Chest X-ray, PA view. Patient: 68 years old, sex M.
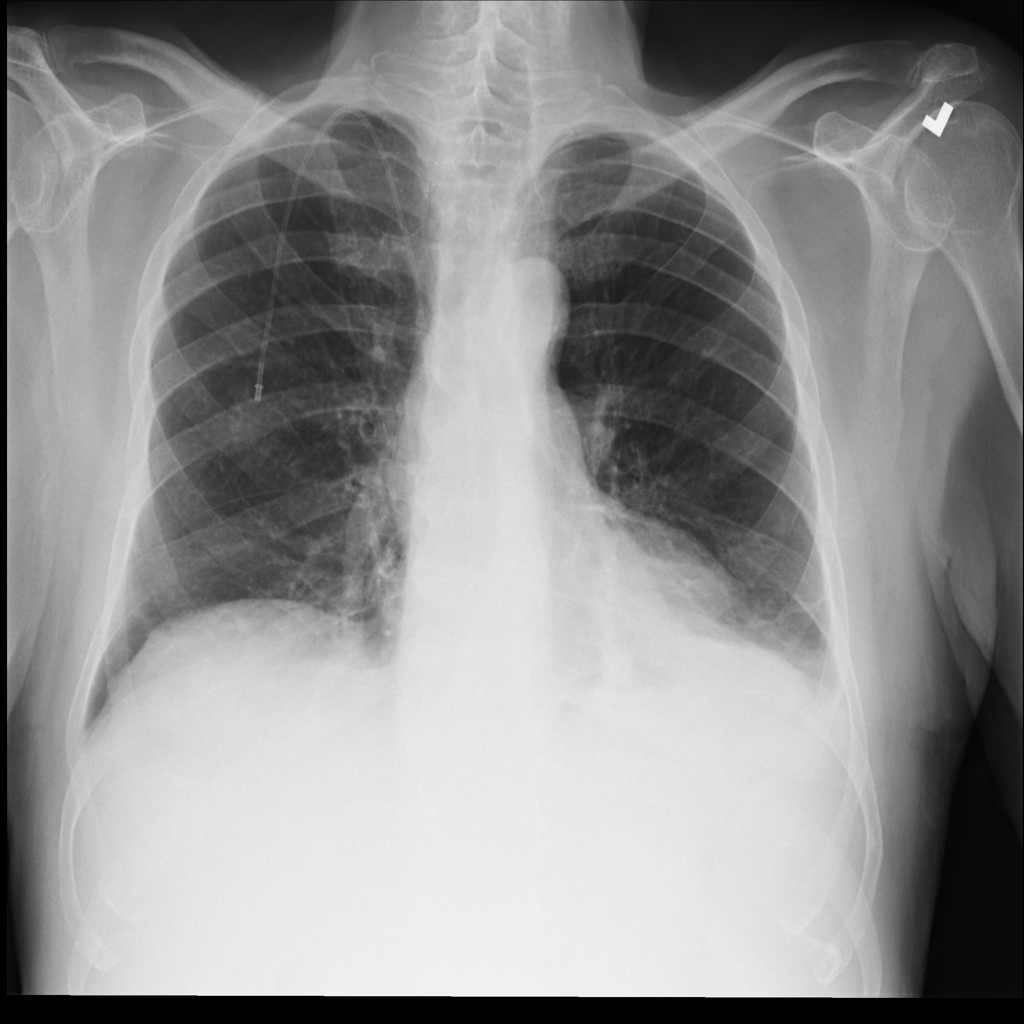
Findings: No Finding